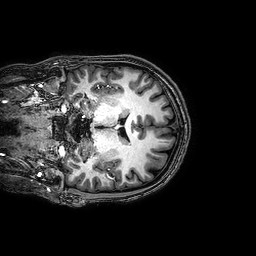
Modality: T1w
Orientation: coronal
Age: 24
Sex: male
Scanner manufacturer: philips
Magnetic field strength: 3 T
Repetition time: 0.008117 s
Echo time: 0.00371 s